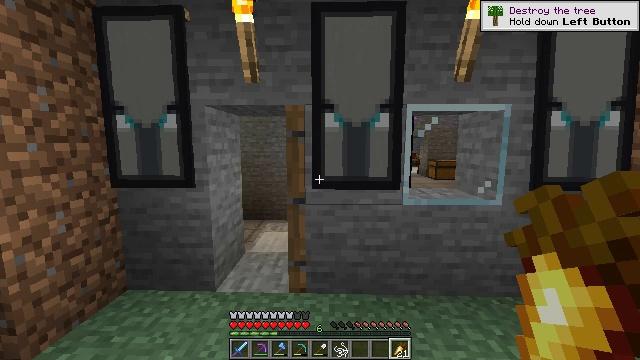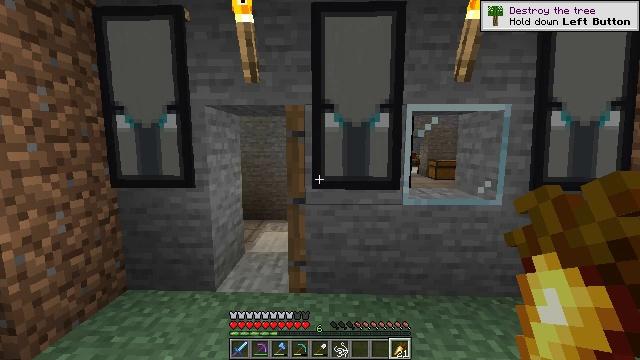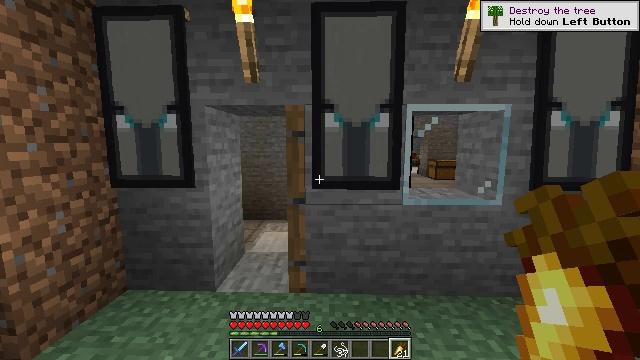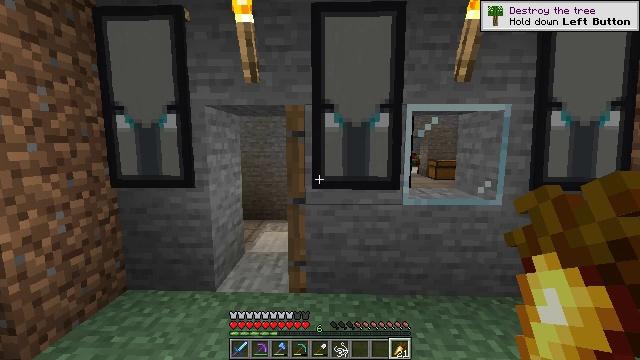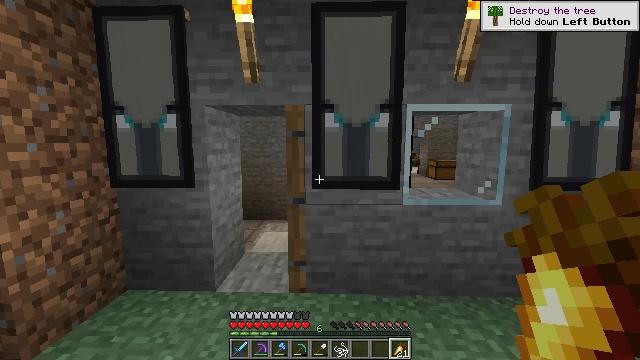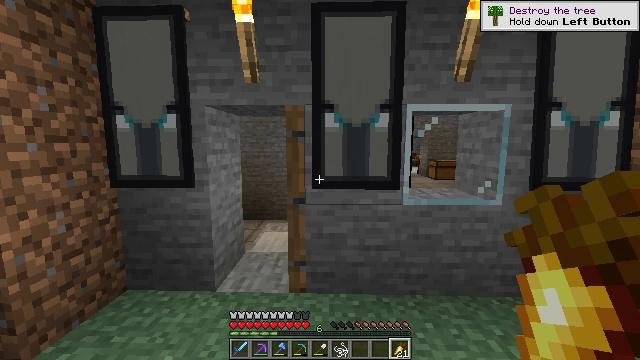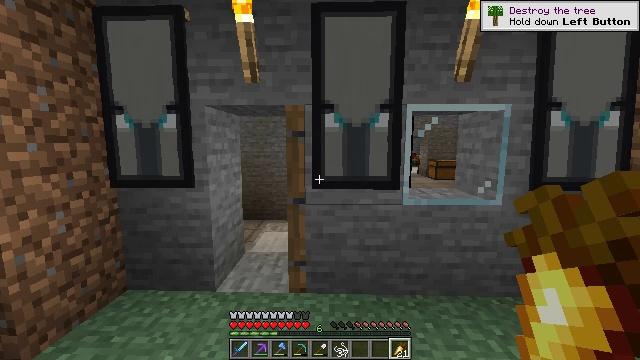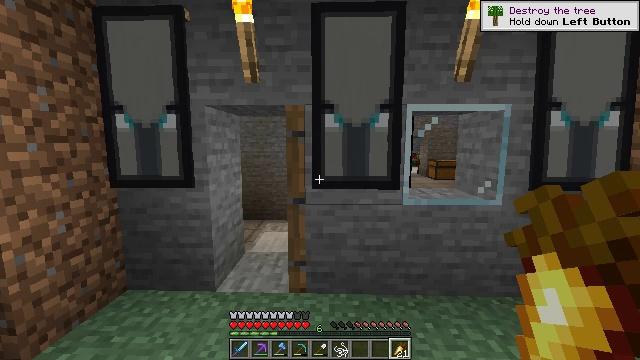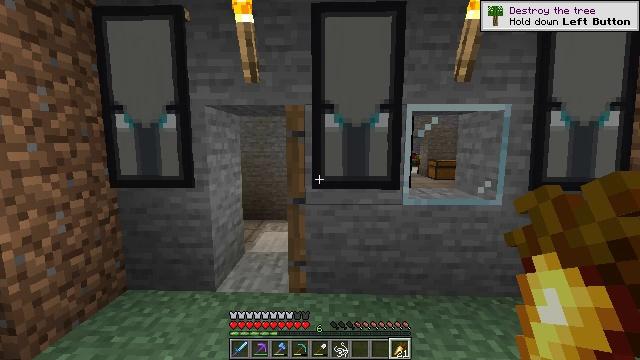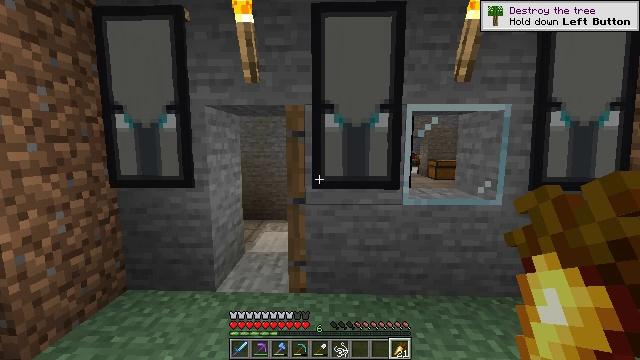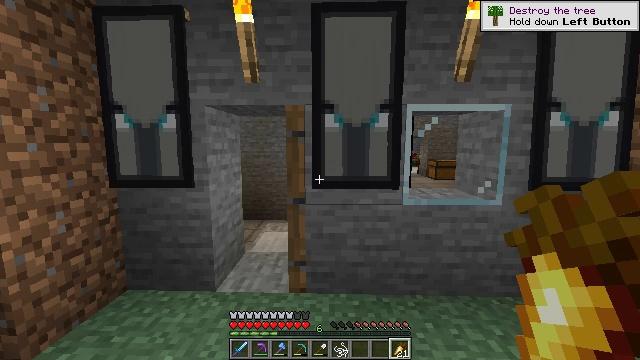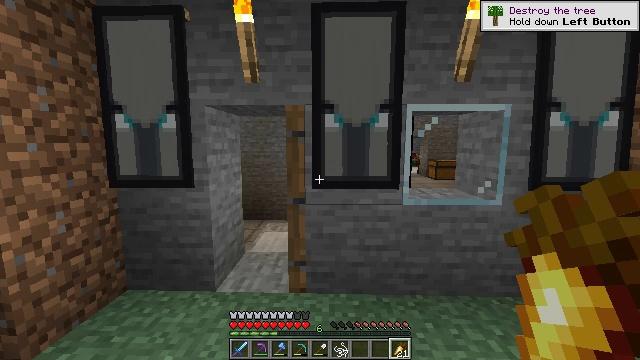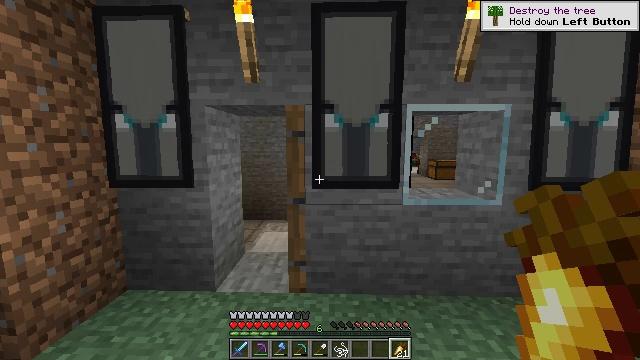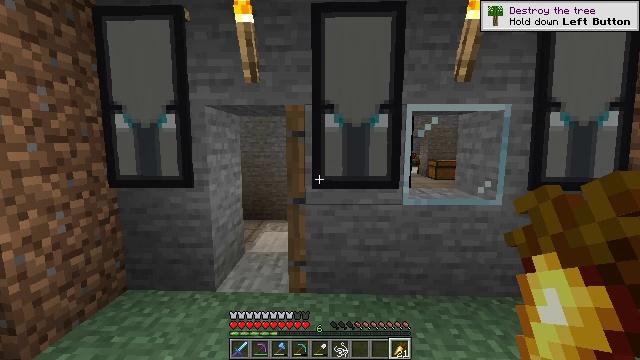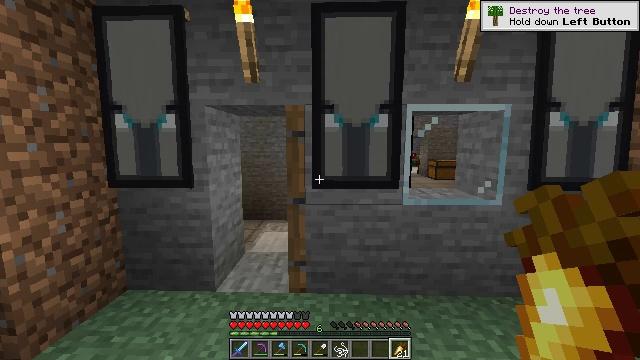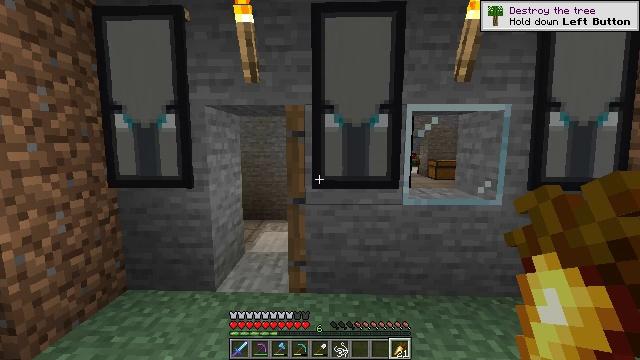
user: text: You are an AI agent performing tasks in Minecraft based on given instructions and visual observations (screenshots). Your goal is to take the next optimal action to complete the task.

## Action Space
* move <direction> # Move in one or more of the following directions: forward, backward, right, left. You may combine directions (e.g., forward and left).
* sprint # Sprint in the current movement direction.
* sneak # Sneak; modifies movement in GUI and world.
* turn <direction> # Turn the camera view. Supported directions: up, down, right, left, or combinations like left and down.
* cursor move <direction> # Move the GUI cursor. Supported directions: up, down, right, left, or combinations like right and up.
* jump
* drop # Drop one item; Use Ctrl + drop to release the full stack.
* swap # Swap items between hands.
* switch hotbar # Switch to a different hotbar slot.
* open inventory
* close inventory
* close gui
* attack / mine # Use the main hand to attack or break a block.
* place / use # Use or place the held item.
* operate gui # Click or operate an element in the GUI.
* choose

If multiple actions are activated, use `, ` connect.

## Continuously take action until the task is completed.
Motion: motion action
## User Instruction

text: Craft smooth stone in the furnace.
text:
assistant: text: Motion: no_op
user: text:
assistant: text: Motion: no_op
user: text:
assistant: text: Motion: no_op
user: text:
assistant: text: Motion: no_op
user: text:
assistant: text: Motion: no_op
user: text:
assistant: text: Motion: no_op
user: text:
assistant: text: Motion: no_op
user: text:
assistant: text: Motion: no_op
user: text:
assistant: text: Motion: no_op
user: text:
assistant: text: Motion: no_op
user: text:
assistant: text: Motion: no_op
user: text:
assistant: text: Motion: no_op
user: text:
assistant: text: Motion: no_op
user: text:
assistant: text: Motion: no_op
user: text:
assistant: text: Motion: no_op
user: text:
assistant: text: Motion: no_op
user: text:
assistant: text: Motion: no_op
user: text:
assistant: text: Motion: no_op
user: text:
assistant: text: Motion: no_op
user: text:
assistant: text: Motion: no_op
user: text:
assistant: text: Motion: no_op
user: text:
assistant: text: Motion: no_op
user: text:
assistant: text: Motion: no_op
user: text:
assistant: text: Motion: no_op
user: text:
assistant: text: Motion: no_op
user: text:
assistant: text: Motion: no_op
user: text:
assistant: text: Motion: no_op
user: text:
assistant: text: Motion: no_op
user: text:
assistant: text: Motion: no_op
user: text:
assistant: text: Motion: no_op